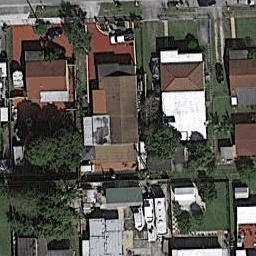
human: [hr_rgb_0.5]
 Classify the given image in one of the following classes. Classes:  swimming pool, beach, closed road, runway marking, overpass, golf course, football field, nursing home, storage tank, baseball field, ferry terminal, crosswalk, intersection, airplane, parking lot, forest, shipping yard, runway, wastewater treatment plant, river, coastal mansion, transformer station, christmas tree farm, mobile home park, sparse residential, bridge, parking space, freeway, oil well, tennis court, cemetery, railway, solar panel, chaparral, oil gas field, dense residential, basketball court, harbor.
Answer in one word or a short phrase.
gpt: dense residential